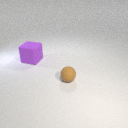
small brown rubber sphere in front of large purple rubber cube